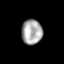
Tissue: prostate
Cell type: NK cells
Senescence score: 0.7722
Nuclear area (px): 511
Mean DAPI intensity: 166.155